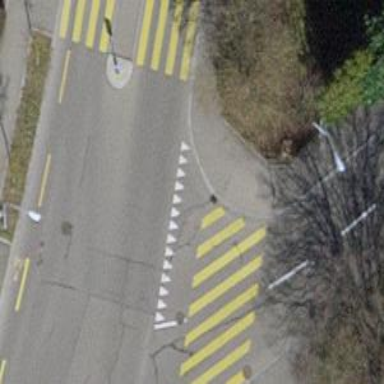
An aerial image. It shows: Kerb serving as barrier.